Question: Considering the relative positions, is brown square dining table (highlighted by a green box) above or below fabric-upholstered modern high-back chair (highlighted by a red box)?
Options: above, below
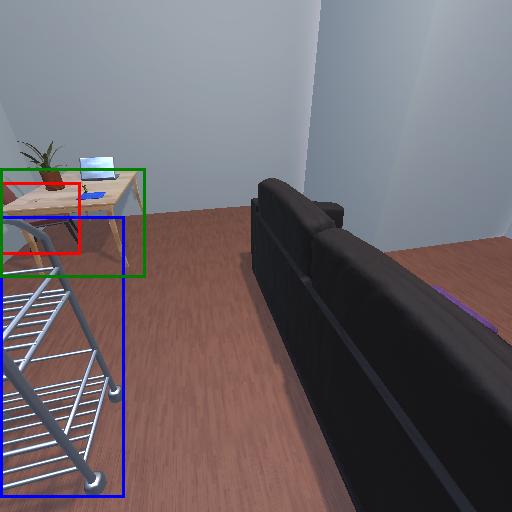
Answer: above